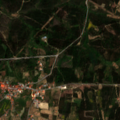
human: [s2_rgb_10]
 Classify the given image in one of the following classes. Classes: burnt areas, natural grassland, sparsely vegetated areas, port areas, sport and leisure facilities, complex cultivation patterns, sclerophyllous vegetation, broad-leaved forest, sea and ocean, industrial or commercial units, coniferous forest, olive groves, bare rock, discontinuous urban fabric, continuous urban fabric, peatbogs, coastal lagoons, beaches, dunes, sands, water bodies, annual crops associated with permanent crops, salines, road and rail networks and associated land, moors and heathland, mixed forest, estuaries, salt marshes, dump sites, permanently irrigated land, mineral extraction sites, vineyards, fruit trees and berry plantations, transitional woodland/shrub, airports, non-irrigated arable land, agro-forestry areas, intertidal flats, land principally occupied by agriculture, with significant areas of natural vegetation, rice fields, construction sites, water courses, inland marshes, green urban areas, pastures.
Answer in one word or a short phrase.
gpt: complex cultivation patterns, land principally occupied by agriculture, with significant areas of natural vegetation, broad-leaved forest, transitional woodland/shrub